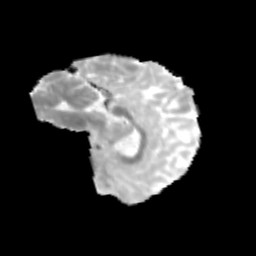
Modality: MD
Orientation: sagittal
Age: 12
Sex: male
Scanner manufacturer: siemens
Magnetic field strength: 3 T
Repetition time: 3.8 s
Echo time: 0.07 s